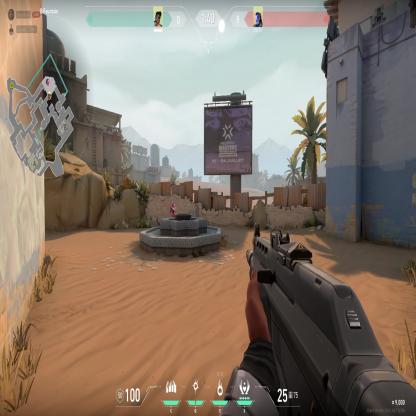
Label: enemy